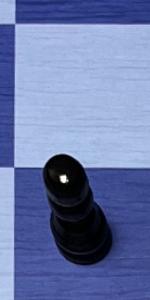
Label: Pawn_Black